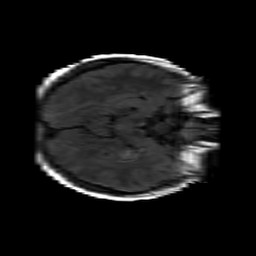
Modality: FLAIR
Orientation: axial
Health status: ill
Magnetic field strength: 3 T